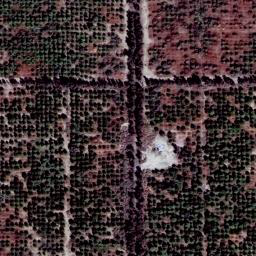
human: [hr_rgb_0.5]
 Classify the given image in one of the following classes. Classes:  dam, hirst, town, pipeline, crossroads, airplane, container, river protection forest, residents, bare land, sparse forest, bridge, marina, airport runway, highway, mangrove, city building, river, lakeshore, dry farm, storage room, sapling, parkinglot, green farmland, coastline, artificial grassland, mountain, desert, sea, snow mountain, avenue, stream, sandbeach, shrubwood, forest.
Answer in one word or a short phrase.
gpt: dry farm